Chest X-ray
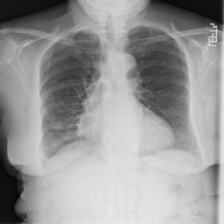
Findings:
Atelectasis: negative
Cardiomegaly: negative
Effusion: negative
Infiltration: negative
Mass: negative
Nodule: positive
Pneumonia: negative
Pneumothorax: negative
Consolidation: negative
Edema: negative
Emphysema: negative
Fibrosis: negative
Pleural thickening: positive
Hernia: negative